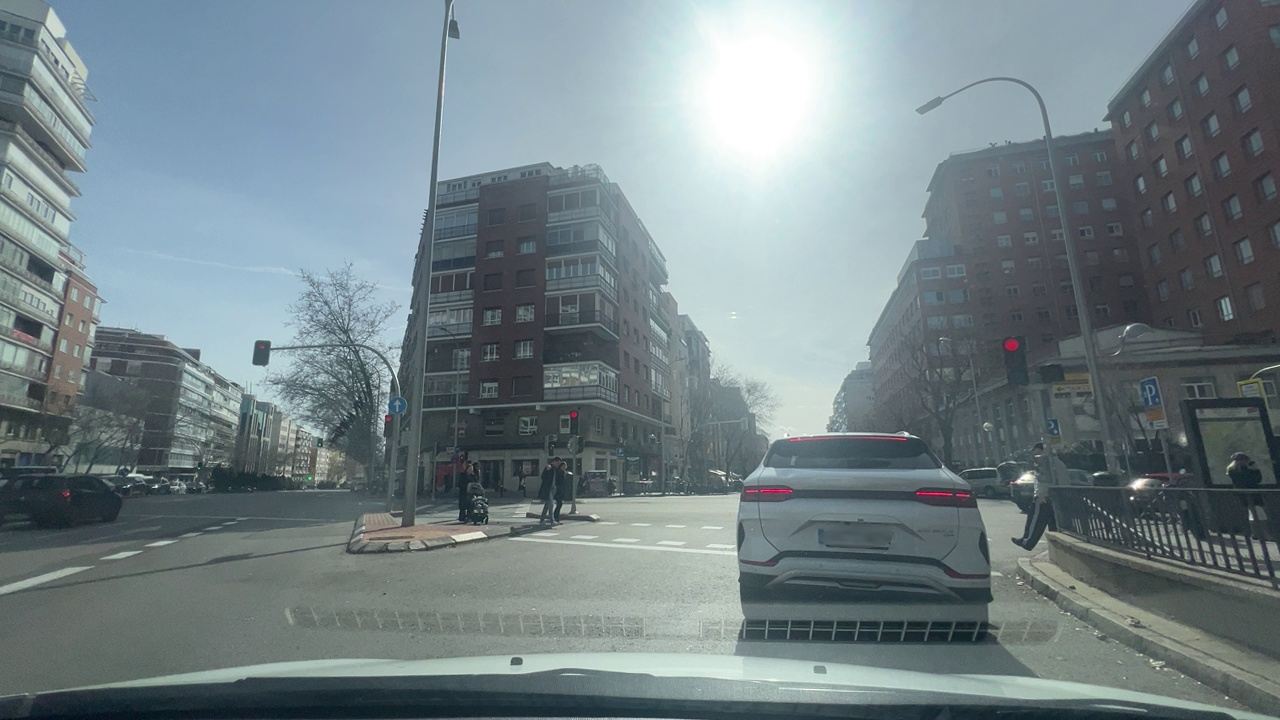
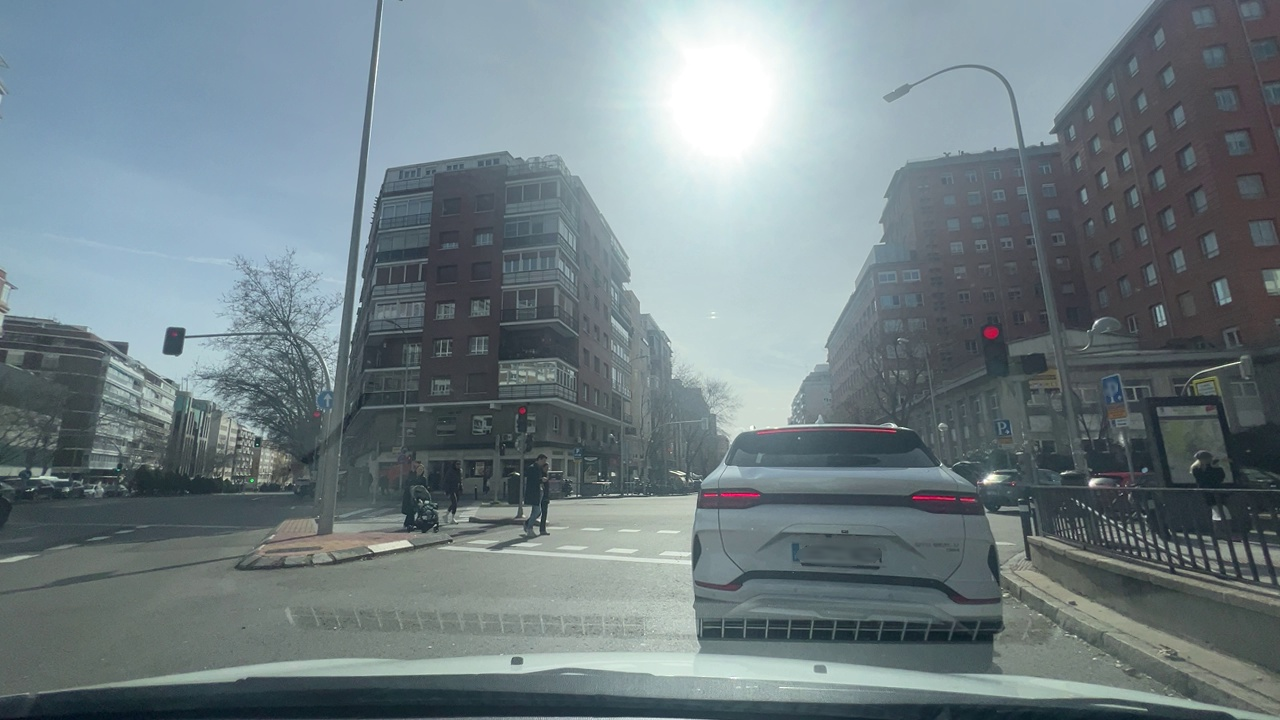
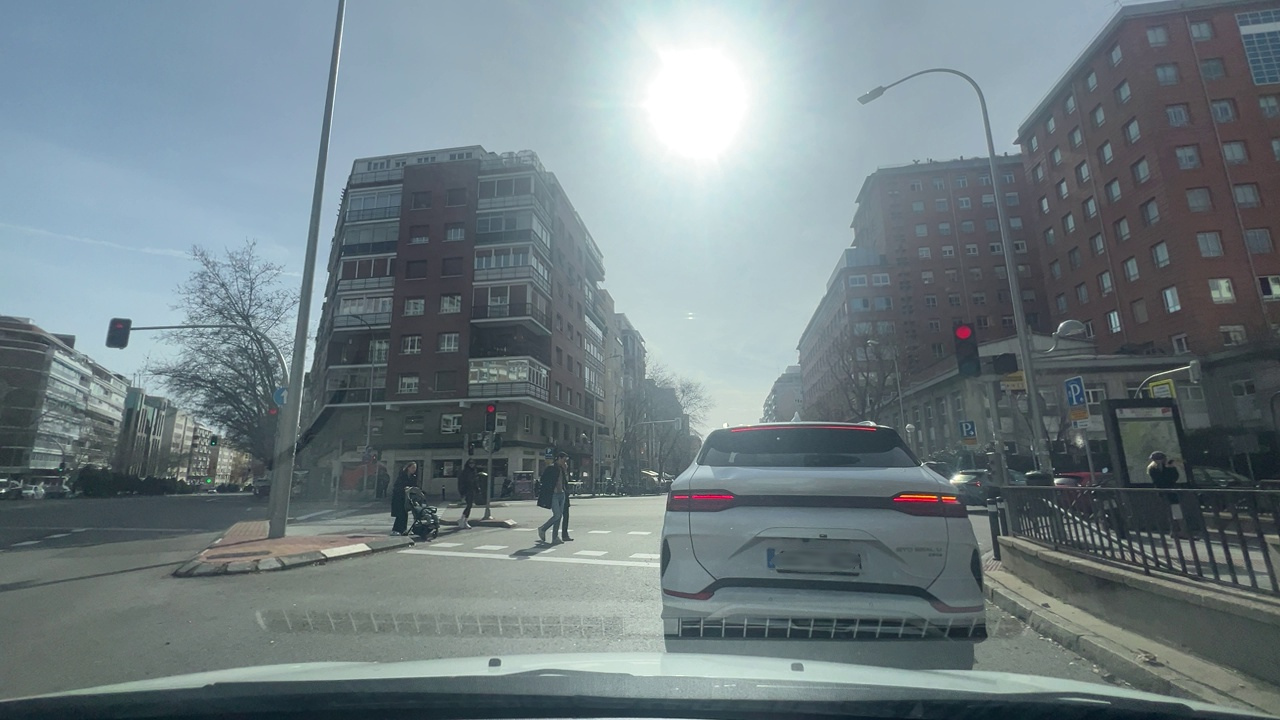
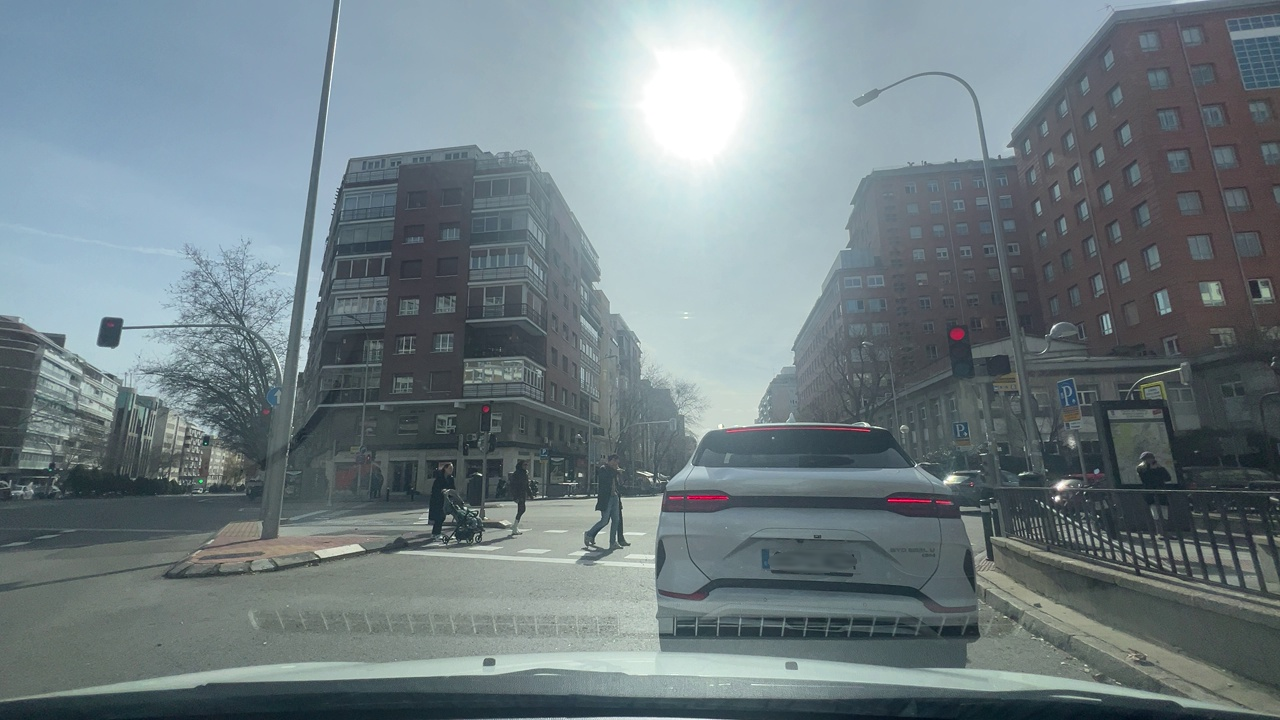
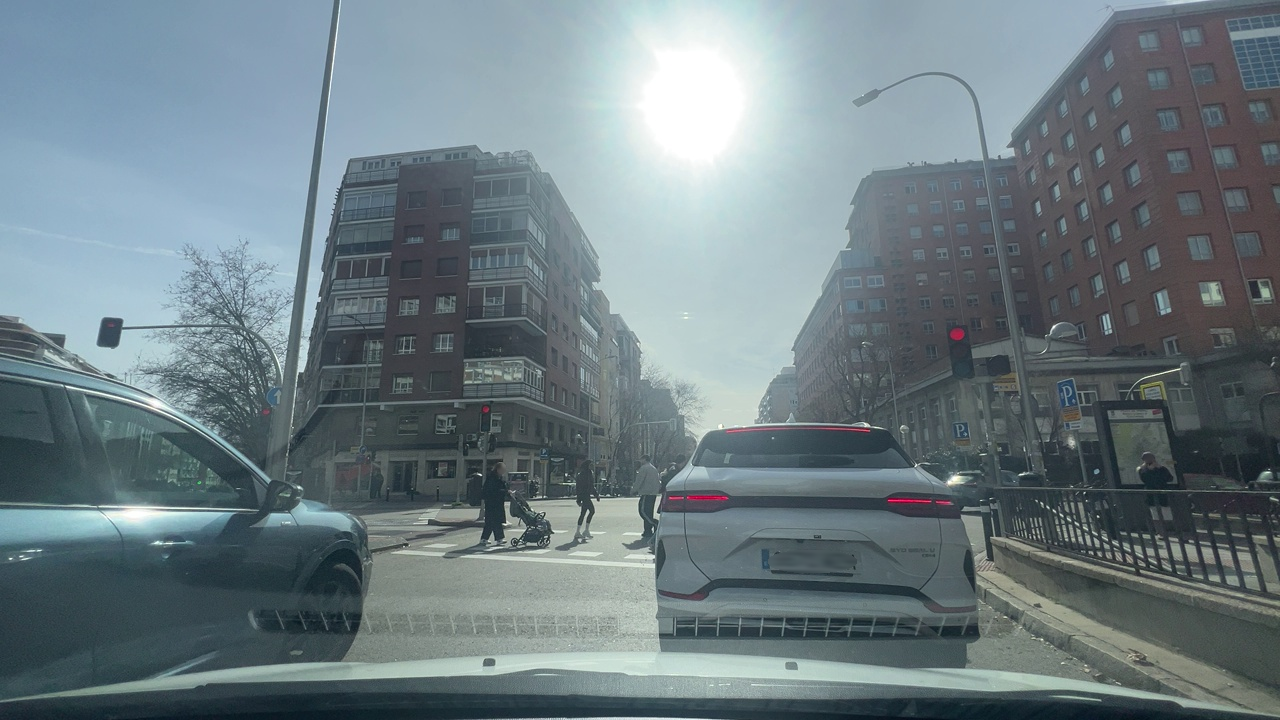
Situation: Traffic light
Question: Do you observe any red traffic light regulating the ego lane?
Answer: Yes
Reasoning: Ego esta en una salida con 2 semaforos en rojo a la izuiqerda y derecha de los 2 carriles de la direccion en rojo. A su vez tambien hay un pequeno semaforo lateral apagado en el carril del ego a la derecha del semaforo derecho. Se pueden ver por la imagen otros semaforos de otra salida que no le competen al ego pero estan en rojo tambien

Situation: Traffic light
Question: What is the color of the traffic light regulating the ego lane?
Answer: Red
Reasoning: Ego esta en una salida con 2 semaforos en rojo a la izuiqerda y derecha de los 2 carriles de la direccion en rojo. A su vez tambien hay un pequeno semaforo lateral apagado en el carril del ego a la derecha del semaforo derecho. Se pueden ver por la imagen otros semaforos de otra salida que no le competen al ego pero estan en rojo tambien

Situation: Traffic light
Question: Is the ego vehicle positioned in a dedicated right-turn lane before the traffic light?
Answer: Yes
Reasoning: Ego esta en una salida con 2 semaforos en rojo a la izuiqerda y derecha de los 2 carriles de la direccion en rojo. A su vez tambien hay un pequeno semaforo lateral apagado en el carril del ego a la derecha del semaforo derecho. Se pueden ver por la imagen otros semaforos de otra salida que no le competen al ego pero estan en rojo tambien

Situation: Traffic light
Question: Is the ego vehicle positioned in a dedicated left-turn lane before the traffic light?
Answer: No
Reasoning: Ego esta en una salida con 2 semaforos en rojo a la izuiqerda y derecha de los 2 carriles de la direccion en rojo. A su vez tambien hay un pequeno semaforo lateral apagado en el carril del ego a la derecha del semaforo derecho. Se pueden ver por la imagen otros semaforos de otra salida que no le competen al ego pero estan en rojo tambien

Situation: Traffic light
Question: Are multiple traffic lights regulating the ego direction of travel displaying different colors simultaneously?
Answer: No
Reasoning: Ego esta en una salida con 2 semaforos en rojo a la izuiqerda y derecha de los 2 carriles de la direccion en rojo. A su vez tambien hay un pequeno semaforo lateral apagado en el carril del ego a la derecha del semaforo derecho. Se pueden ver por la imagen otros semaforos de otra salida que no le competen al ego pero estan en rojo tambien